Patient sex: F
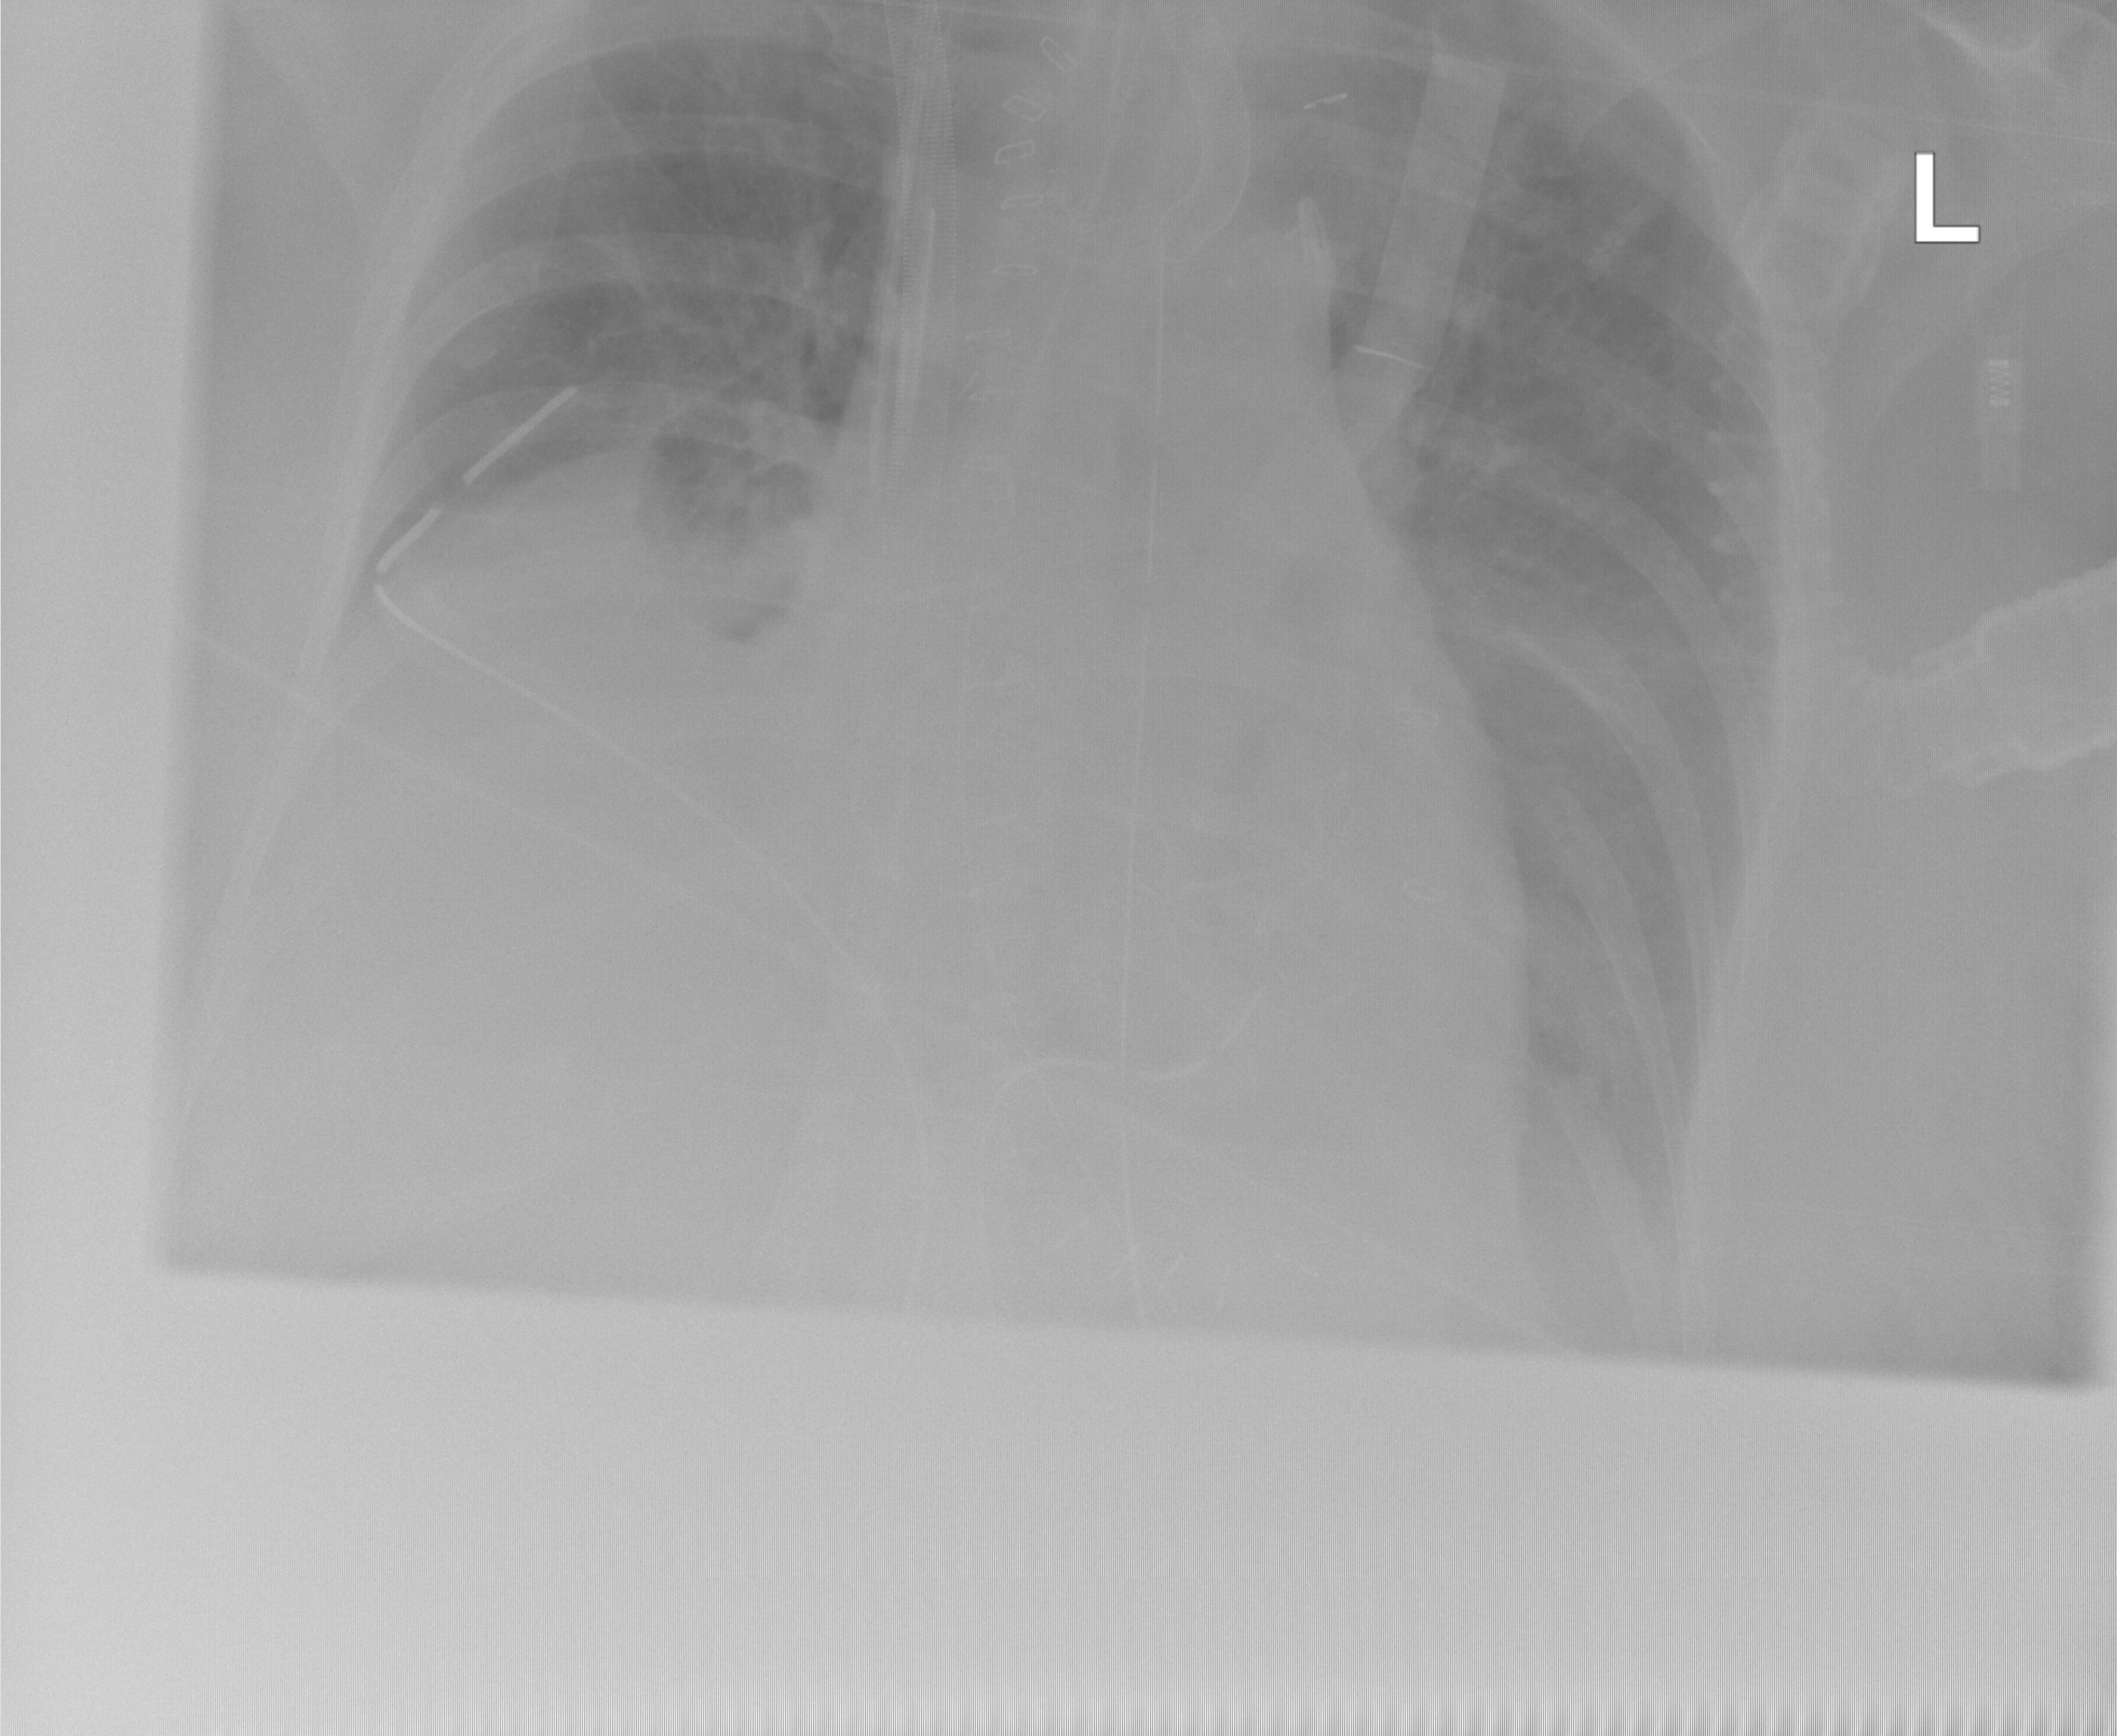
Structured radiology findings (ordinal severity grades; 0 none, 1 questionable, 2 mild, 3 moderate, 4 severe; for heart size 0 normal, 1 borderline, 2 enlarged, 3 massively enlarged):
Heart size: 2
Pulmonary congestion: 0
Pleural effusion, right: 1
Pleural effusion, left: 1
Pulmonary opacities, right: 0
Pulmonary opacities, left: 0
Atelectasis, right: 1
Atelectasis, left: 0